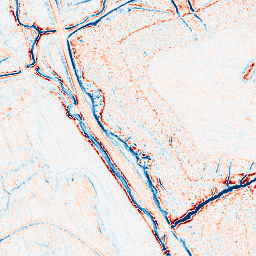
Category: edge_preserving
Decomposition family: anisotropic_diffusion
Decomposition parameters: iterations: 10
kappa: 30
gamma: 0.15
Upsampling method: quintic
Upsampling parameters: scale: 8
Upsampling scale: 8